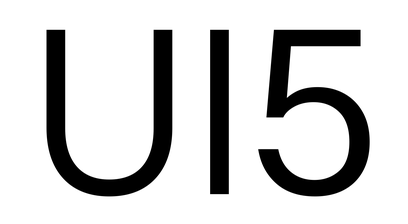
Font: InstrumentSans_Regular